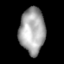
Tissue: lung
Cell type: Epithelial cells
Senescence score: 0.2108
Nuclear area (px): 1134
Mean DAPI intensity: 166.376